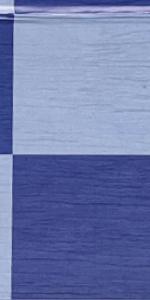
Label: Empty